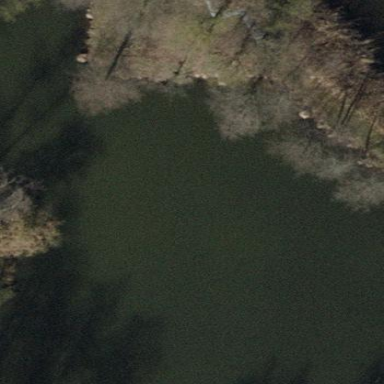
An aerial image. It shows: Pond with natural water.